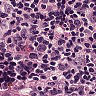
Metastatic tissue present: no